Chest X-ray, AP view. Patient: 60 years old, sex M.
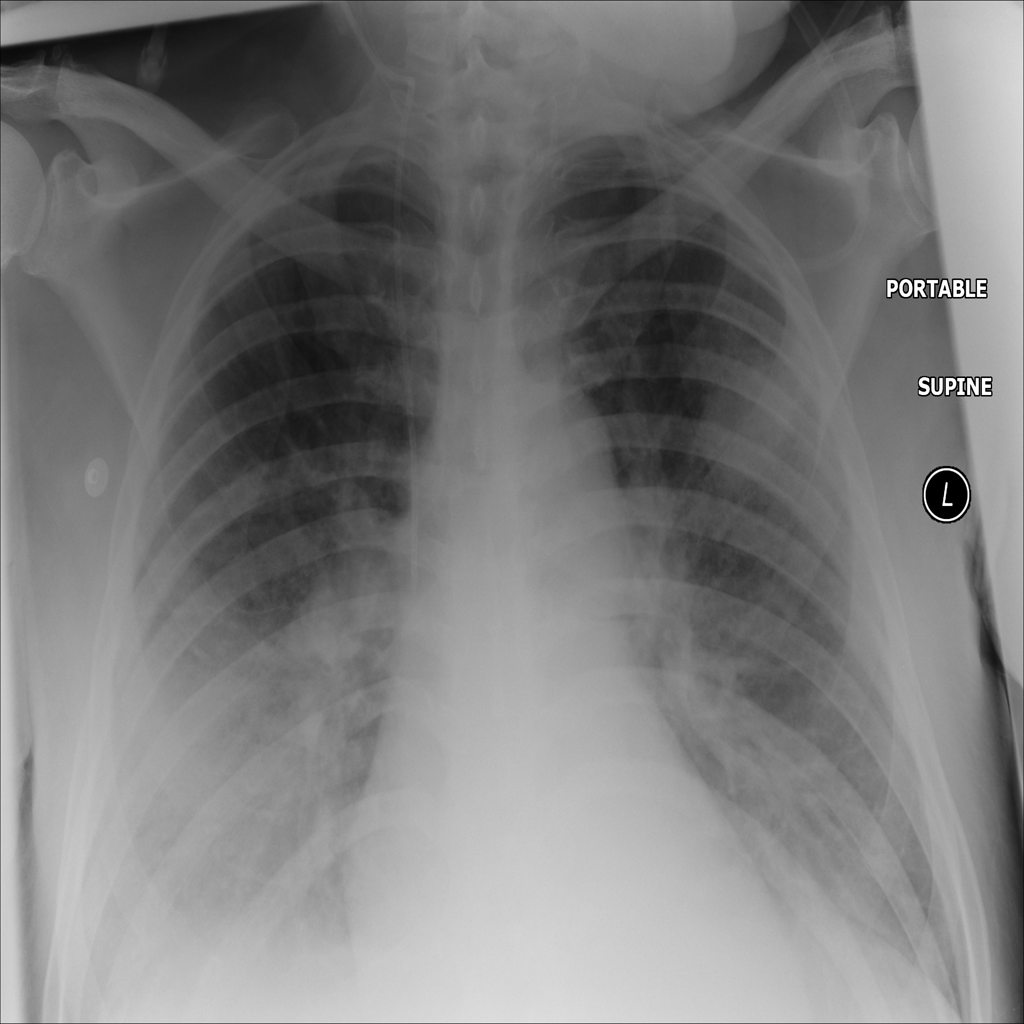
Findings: No Finding